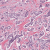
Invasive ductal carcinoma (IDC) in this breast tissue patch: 1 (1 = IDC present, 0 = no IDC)